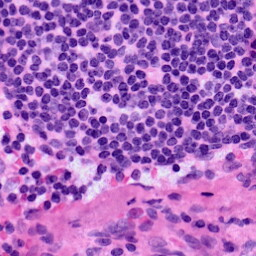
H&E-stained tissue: LymphNode